Question: Okay so I am playing around with setting up a new small DB. After laying it all out on the white board I have started to create it in SQL Server. I have gotten all my tables created with their associated PKs and FKs. However when I go to INSERT data into these tables I would like my PKs and FKs to auto populate which I thought I had setup during table creation. For example lets say I have 3 columns, one is PK, and another is a FK. When I INSERT INTO this table a new record, I would like to only have to specify information for the 3rd column name that is a non PK/FK and have the PK auto increment, and allow for a FK to be null.

The CREATE statement I used was:
'''
CREATE TABLE CONSOLE
(
consoleID int IDENTITY(1,1) NOT NULL PRIMARY KEY,
consoleName VARCHAR(25) NOT NULL,
userID int FOREIGN KEY REFERENCES USER(userID)
);
'''
So when I go to add a record I would like to use:
'''
INSERT INTO CONSOLE
VALUES ('Xbox');
'''
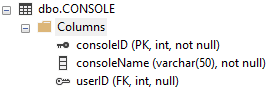
Answer: I hope that you will be populating the FK value later, by updating the table. Because, the RDBMS will not automatically populate FK value for you.
Create the table with default value for FK as NULL, as given below.
'''
CREATE TABLE CONSOLE(
consoleID int IDENTITY(1,1) NOT NULL PRIMARY KEY,
consoleName VARCHAR(25) NOT NULL,
userID int FOREIGN KEY REFERENCES USER(userID) DEFAULT NULL
);
'''
When you insert into the table, specify the column name. Now, the PK will be auto incremented value and FK will be NULL.
'''
INSERT INTO CONSOLE(ConsoleName)
VALUES ('Xbox');
'''
I see from comments that you want to auto populate PK and FK. Auto populating FK is not possible. You can do that through two means:
1. Write a AFTER INSERT trigger, which will find the right FK value and INSERT into the table.
2. Write a stored procedure with parameters for insert. Get the value for ConsoleName and find the right FK value and INSERT into the table as given below.
'DECLARE @rightUserId INT; -- Find value for this INSERT INTO CONSOLE(ConsoleName, UserId) VALUES ('Xbox',@rightUserId);'